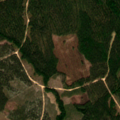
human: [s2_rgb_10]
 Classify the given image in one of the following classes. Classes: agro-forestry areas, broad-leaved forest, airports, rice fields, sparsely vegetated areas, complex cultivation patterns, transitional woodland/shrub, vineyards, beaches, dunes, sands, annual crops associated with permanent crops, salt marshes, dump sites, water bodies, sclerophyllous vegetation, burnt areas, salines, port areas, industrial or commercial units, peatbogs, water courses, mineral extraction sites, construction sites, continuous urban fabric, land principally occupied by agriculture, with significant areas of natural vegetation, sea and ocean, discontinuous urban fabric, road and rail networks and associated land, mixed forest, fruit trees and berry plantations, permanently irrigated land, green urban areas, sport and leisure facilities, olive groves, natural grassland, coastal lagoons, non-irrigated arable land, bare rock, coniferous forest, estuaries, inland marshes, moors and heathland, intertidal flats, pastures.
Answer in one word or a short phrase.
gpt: coniferous forest, mixed forest, transitional woodland/shrub